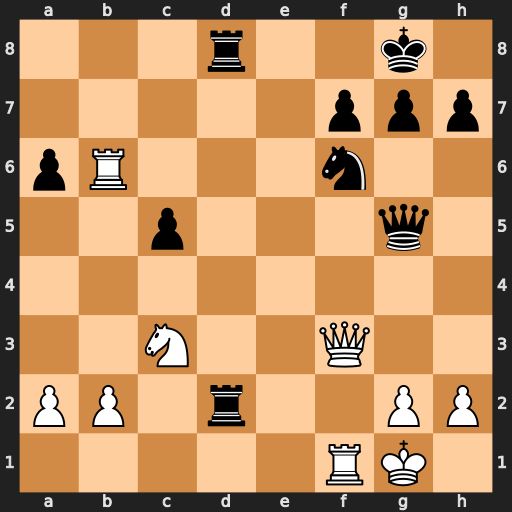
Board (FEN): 3r2k1/5ppp/pR3n2/2p3q1/8/2N2Q2/PP1r2PP/5RK1
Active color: w
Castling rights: -
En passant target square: -
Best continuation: Ne4 Qxg2+ Qxg2 Rxg2+ Kxg2